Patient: sex M, age 80
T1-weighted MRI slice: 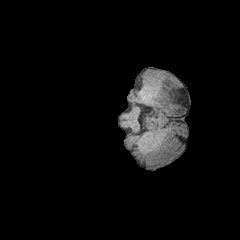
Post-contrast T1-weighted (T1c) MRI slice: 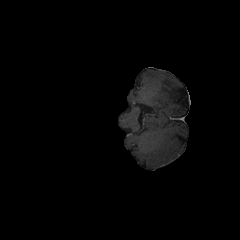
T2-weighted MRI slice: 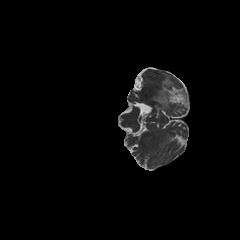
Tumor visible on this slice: no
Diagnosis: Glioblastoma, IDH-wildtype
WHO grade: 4